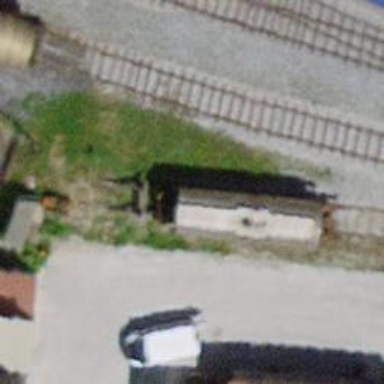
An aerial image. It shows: Railway buffer stop.